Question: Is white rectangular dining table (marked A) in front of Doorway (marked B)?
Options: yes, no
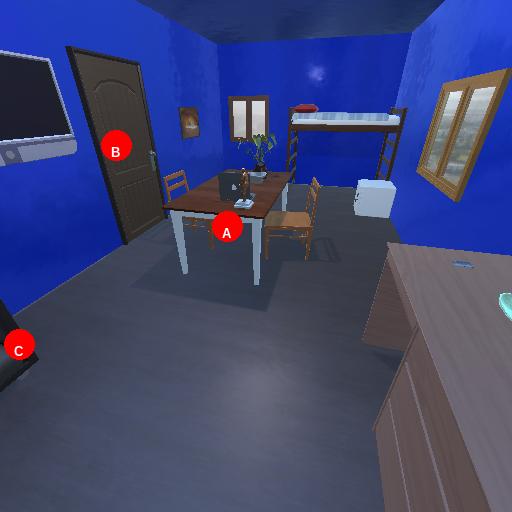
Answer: yes